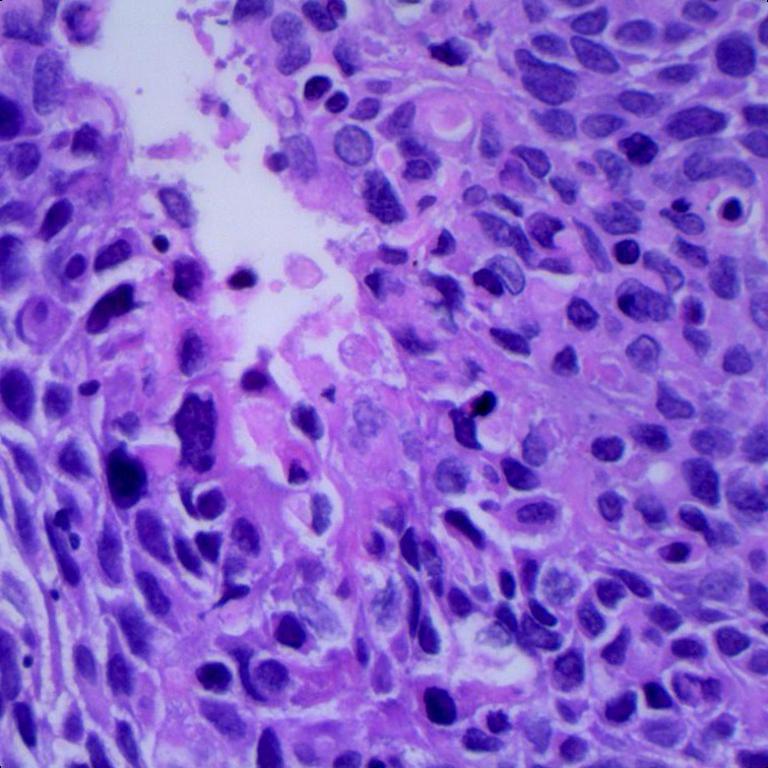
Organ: lung
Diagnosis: squamous carcinomas